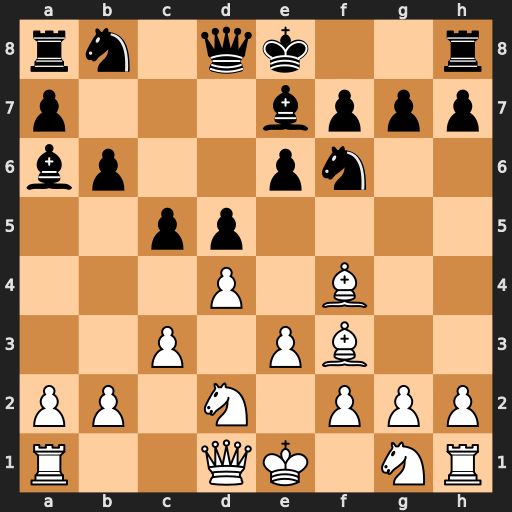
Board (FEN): rn1qk2r/p3bppp/bp2pn2/2pp4/3P1B2/2P1PB2/PP1N1PPP/R2QK1NR
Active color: w
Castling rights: KQkq
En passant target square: -
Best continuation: Bxb8 Rxb8 Qa4+